Field crop: maize
Growth stage: 2
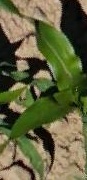
Species: maize